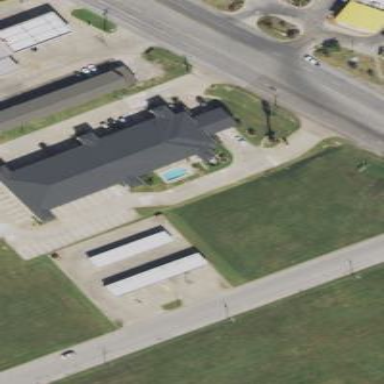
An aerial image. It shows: Building that is motel.